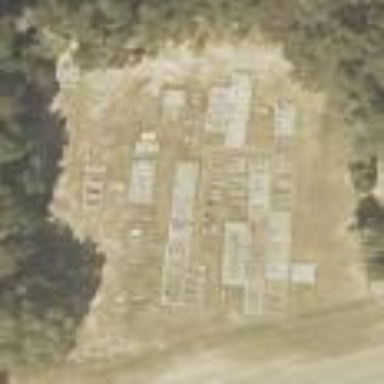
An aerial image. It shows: Cemetery.